Question: In my case on picture firstPoint0 - as example my first point and center of the circle, relative this point confine screenings by radius 1 km. I need to show just all points in my radius, others points thisPoint not show by linq query.
'''
var flats = context.Flats;
var first = flats.FirstOrDefault(x => x.Lattitude && x.Longitude);
var getAllInRadius = flats.Where(? take points where distance <= 1 km)
'''

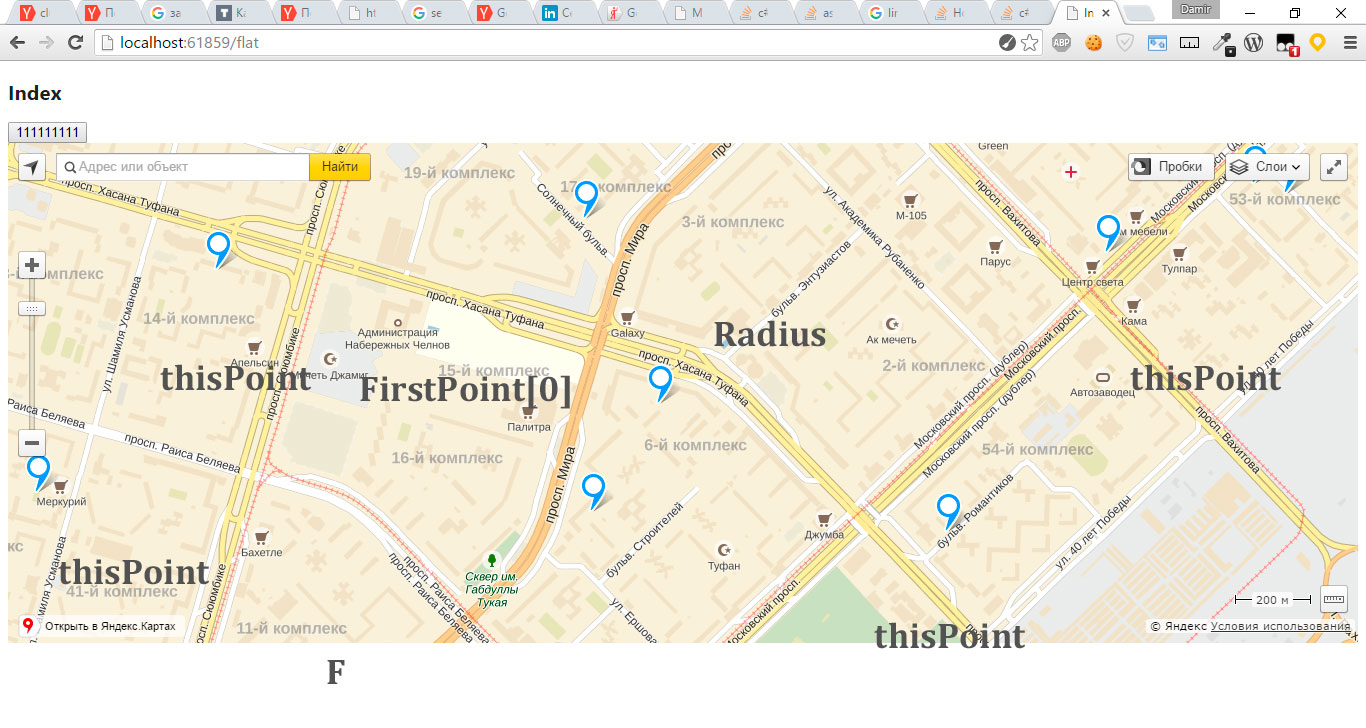
Answer: Just use the <URL> that returns the great-circle distance between two points on a sphere:
'''
// Returns the great circle distance between two flats, as meters
public static double DistanceBetweenFlats(Flat flat1, Flat flat2)
{
const int EarthRadius = 6371;
double latitude = ToRadian(flat2.Latitude - flat1.Latitude);
double longitude = ToRadian(flat2.Longitude - flat1.Longitude);
double tmp = (Math.Sin(latitude / 2) * Math.Sin(latitude / 2)) +
(Math.Cos(ToRadian(flat1.Latitude)) * Math.Cos(ToRadian(flat2.Latitude)) *
Math.Sin(longitude / 2) * Math.Sin(longitude / 2));
double c = 2 * Math.Asin(Math.Min(1, Math.Sqrt(tmp)));
double d = EarthRadius * c;
return d * 1000;
}
...
var centerFlat = ...;
var getAllInRadius = flats.Where(z => DistanceBetweenFlats(centerFlat, z) <= 1000);
'''
Of course all of this assumes you're using LINQ in memory (not LINQ to Entities). If it's not the case, you'll have to use <URL>.